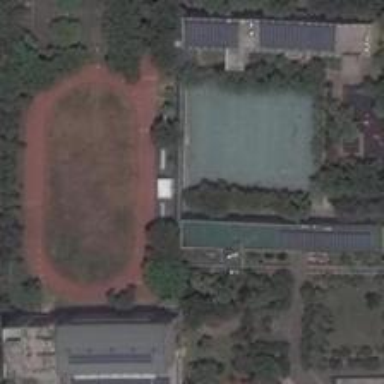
Two playgrounds are hemmed in by lush plants .